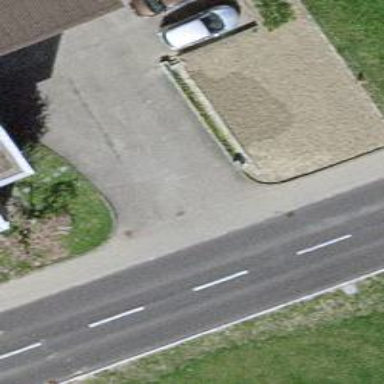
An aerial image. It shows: Driveway.